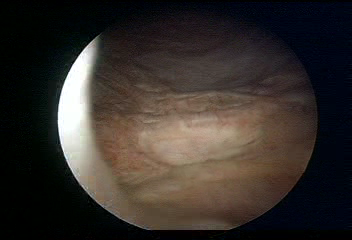
Modality: WLC
Class: Normal mucosa
Bladder cancer association: No